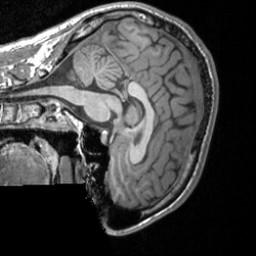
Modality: T1w
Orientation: sagittal
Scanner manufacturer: siemens
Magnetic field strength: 3 T
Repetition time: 1.9 s
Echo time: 0.00226 s